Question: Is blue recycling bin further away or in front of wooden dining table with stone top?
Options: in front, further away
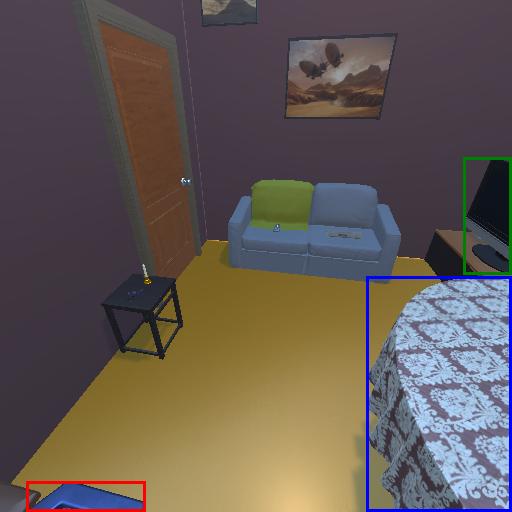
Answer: in front